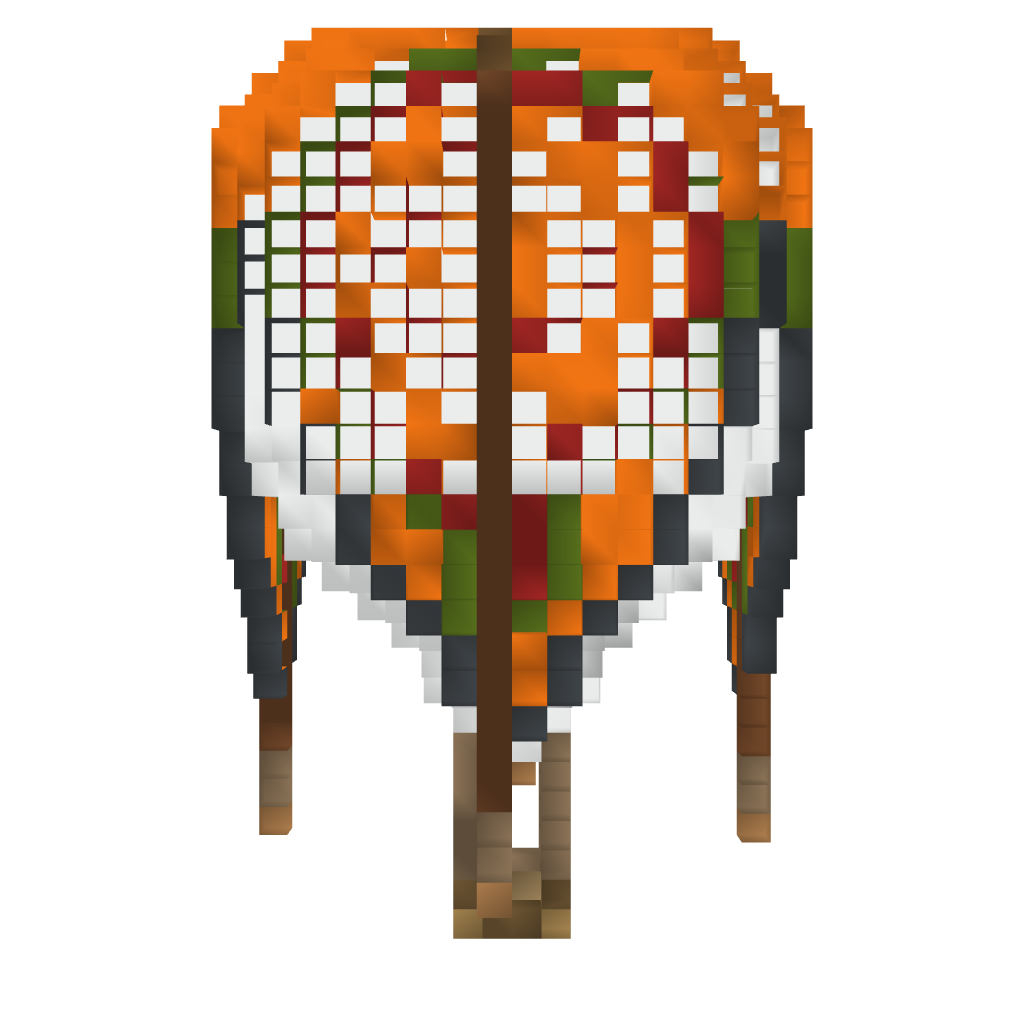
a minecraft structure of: Hot Air Balloon